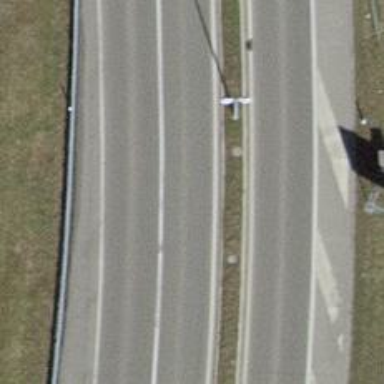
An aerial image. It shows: Asphalt trunk motorway.